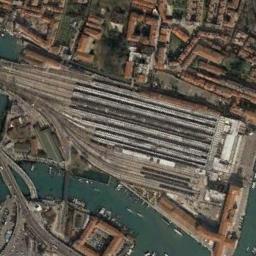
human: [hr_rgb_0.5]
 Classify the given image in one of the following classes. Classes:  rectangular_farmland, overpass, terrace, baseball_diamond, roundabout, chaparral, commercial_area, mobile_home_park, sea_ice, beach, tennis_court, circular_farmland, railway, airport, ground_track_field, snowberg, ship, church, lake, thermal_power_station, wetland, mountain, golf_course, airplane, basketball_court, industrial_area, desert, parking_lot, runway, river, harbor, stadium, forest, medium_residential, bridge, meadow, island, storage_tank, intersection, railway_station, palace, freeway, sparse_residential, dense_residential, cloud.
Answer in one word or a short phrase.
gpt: railway_station